Interaction volume radius: 5 \u00c5
Interaction volume height: 30 \u00c5
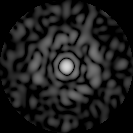
Disorder parameter: 0.8473